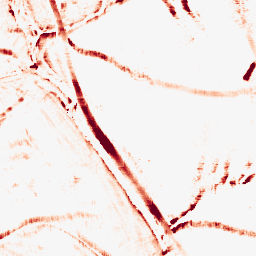
Category: morphological
Decomposition family: morphological_rect
Decomposition parameters: operation: opening
width: 10
height: 10
Upsampling method: bicubic
Upsampling parameters: scale: 4
Upsampling scale: 4